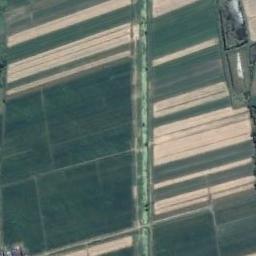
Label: rectangular_farmland